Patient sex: M
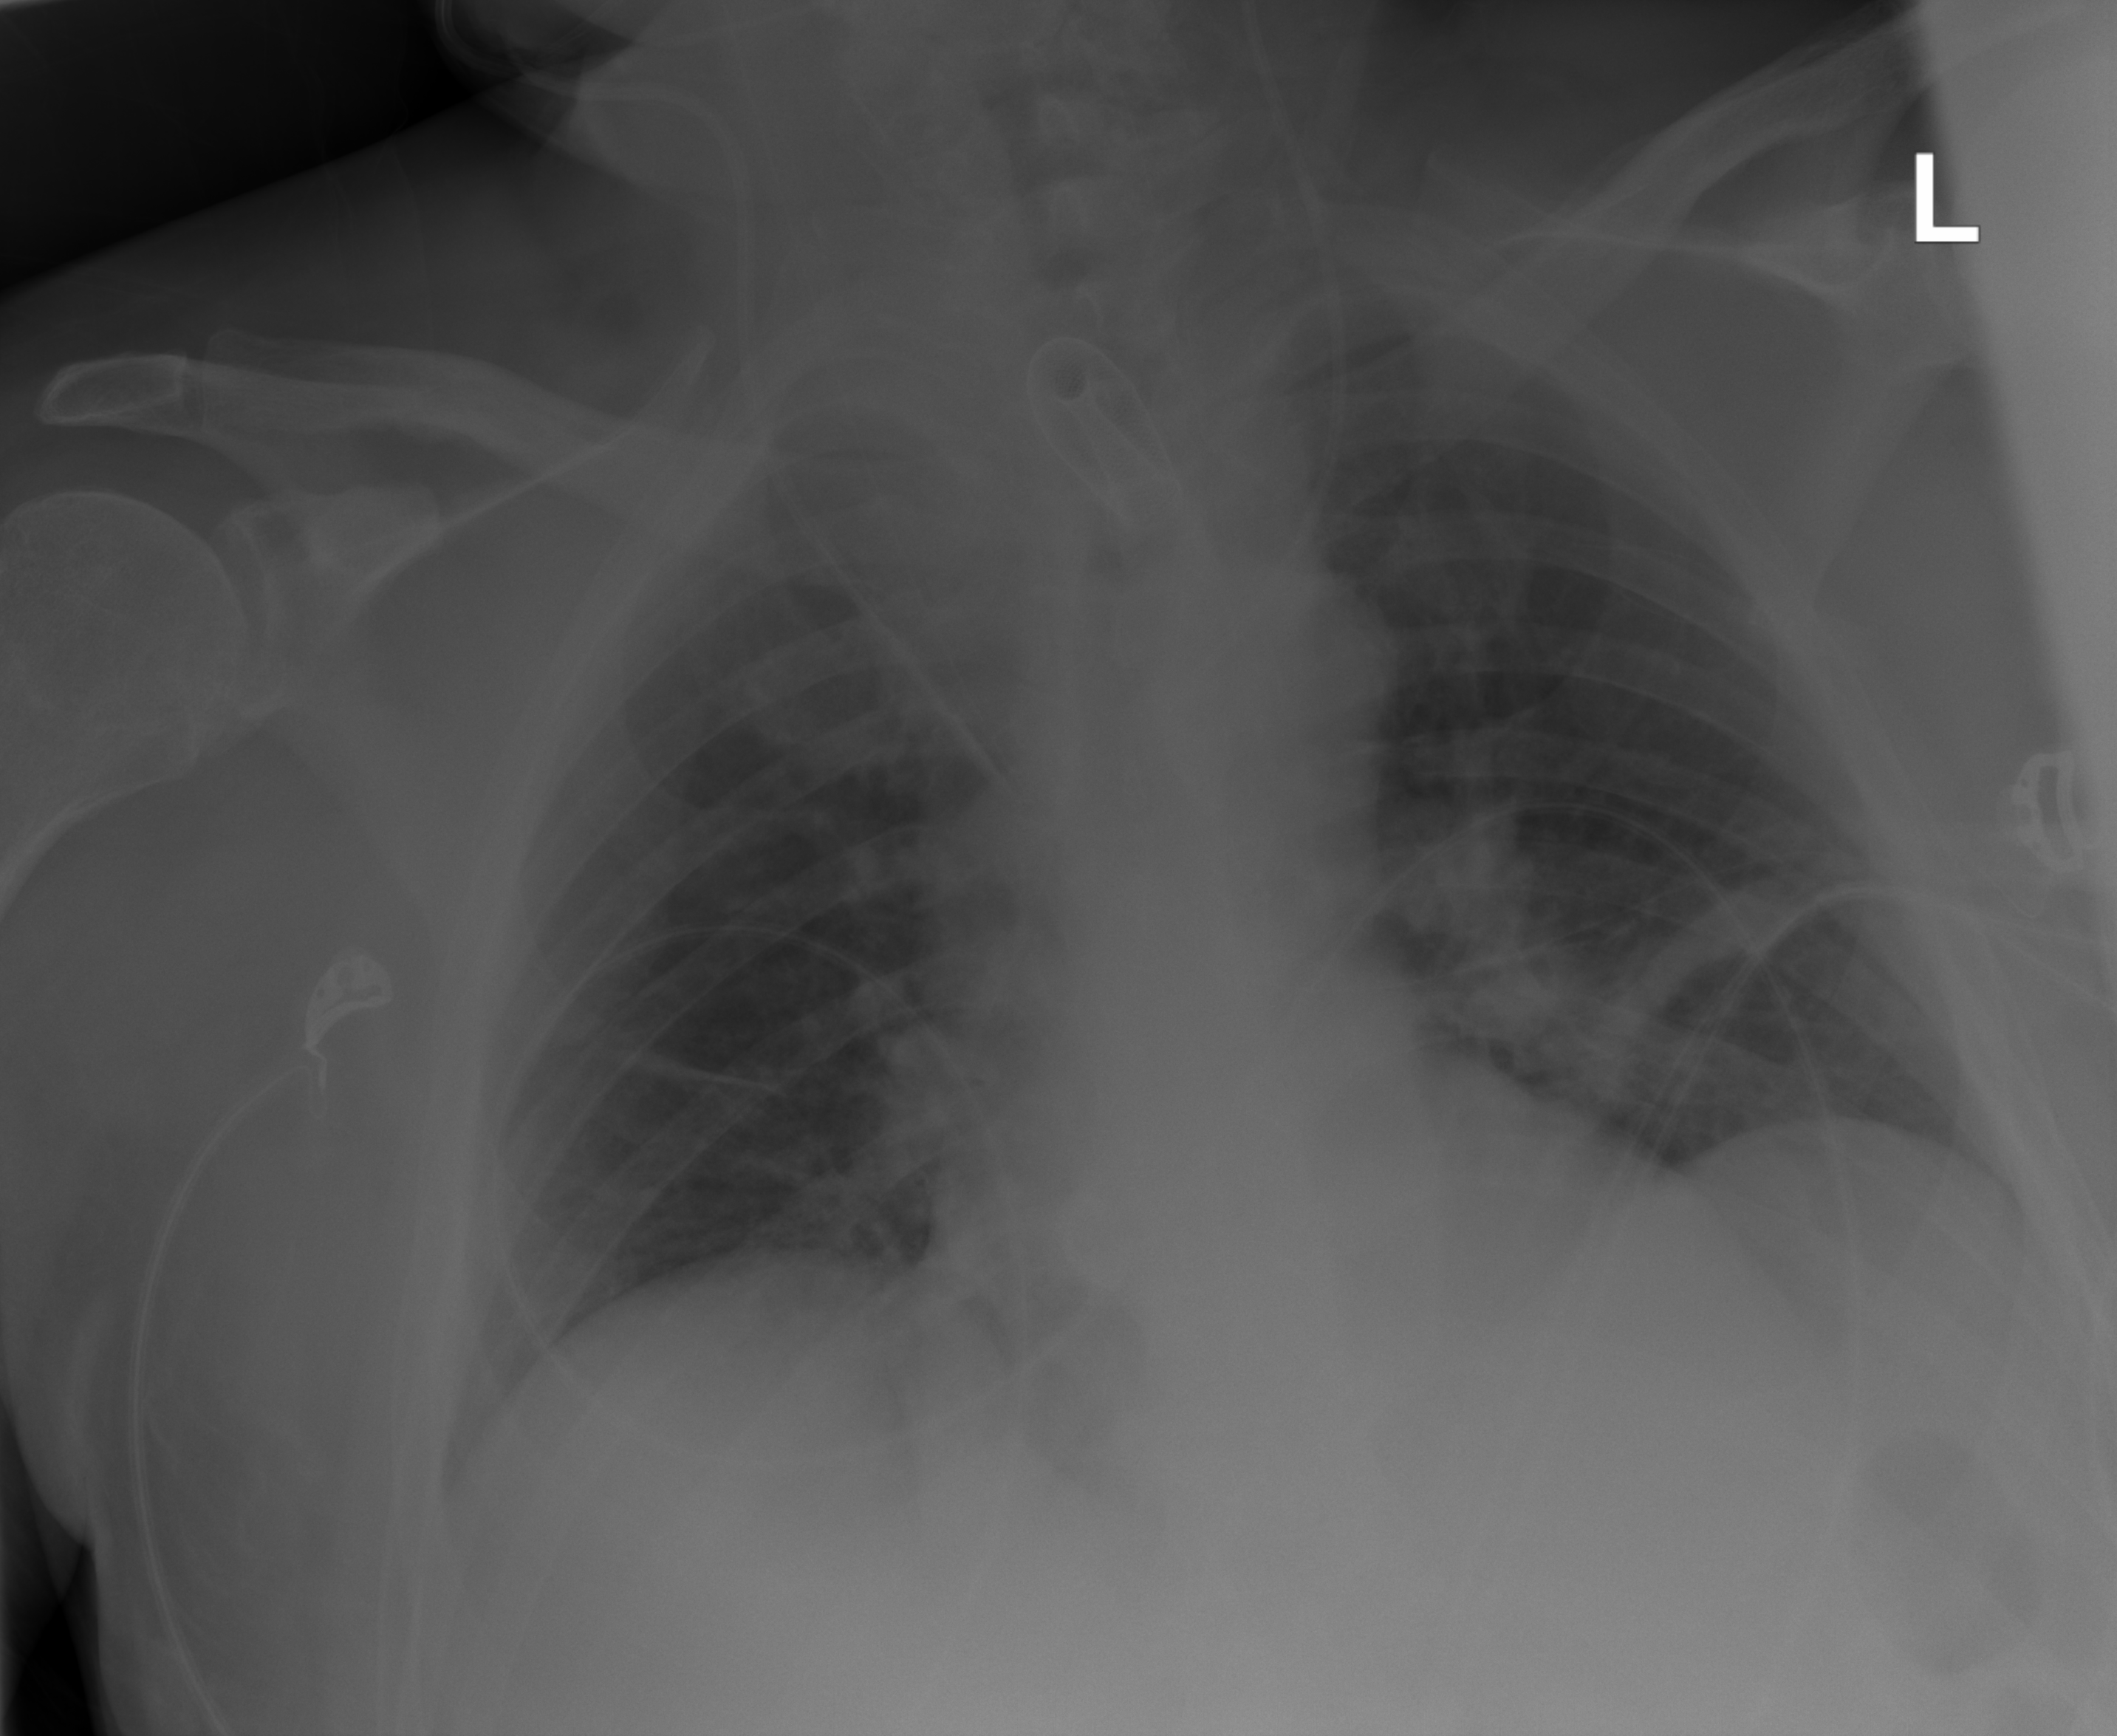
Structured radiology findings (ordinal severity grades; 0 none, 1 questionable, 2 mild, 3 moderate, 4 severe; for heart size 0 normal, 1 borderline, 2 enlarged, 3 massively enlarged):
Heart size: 2
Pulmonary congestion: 2
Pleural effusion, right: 2
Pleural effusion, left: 2
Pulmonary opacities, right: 0
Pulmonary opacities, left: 0
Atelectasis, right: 2
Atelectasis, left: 2